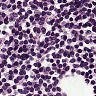
Metastatic tissue present: no